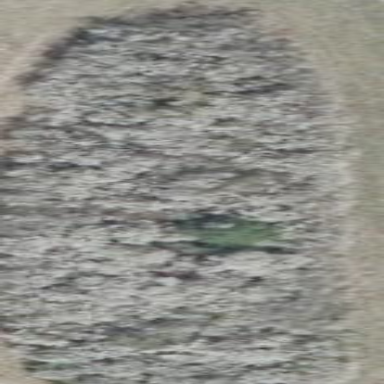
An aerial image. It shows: Patch of scrub vegetation.